Question: I have used <URL> in my code, and I want to create a grid view which looks like this:

How should I do this in the code? Here's the setup method for items:
'''
- (void)setupItemViews {
for (UIView *view in self.itemViews) {
[view removeFromSuperview];
}
for (UIImageView *image in self.images) {
[image removeFromSuperview];
}
[self.images removeAllObjects];
[self.itemViews removeAllObjects];
// now add the new objects
NSUInteger numItems = [self.menuDelegate menuViewNumberOfItems:self];
for (NSUInteger i = 0; i < numItems; i++) {
GridMenuItemView *itemView = [[GridMenuItemView alloc] init];
GridMenuItem *menuItem = [self.menuDelegate menuView:self itemForIndex:i];
itemView.frame = CGRectMake(0, 0, self.itemSize.width, self.itemSize.height);
itemView.label.text = menuItem.title;
//itemView.imageView.image = menuItem.icon;
itemView.tag = i;
[itemView addTarget:self
action:@selector(itemPressed:)
forControlEvents:UIControlEventTouchUpInside];
[itemView setBackgroundImage:[UIImage imageNamed:menuItem.normalImageName]
forState:UIControlStateNormal];
[itemView setBackgroundImage:[UIImage imageNamed:menuItem.highlightedImageName]
forState:UIControlStateHighlighted];
NSUInteger numColumns = self.bounds.size.width > self.bounds.size.height ? self.columnCountLandscape : self.columnCountPortrait;
[self.itemViews addObject:itemView];
[self addSubview:itemView];
}
'''
Thanks to ctrahey, I got what I wanted. But the method used for setting up the cells is '-(void) layoutSubviews' as follows:
You can find the corresponding code after this line: '**//__n__ ...'
- (void)layoutSubviews {
[super layoutSubviews];
//[self removeFromSuperview];
'''
NSUInteger numColumns = self.bounds.size.width > self.bounds.size.height ? self.columnCountLandscape : self.columnCountPortrait;
NSUInteger numItems = [self.menuDelegate menuViewNumberOfItems:self];
if (self.itemViews.count != numItems) {
[self setupItemViews];
}
CGFloat padding = roundf((self.bounds.size.width - (self.itemSize.width * numColumns)) / (numColumns + 1));
NSUInteger numRows = numItems % numColumns == 0 ? (numItems / numColumns) : (numItems / numColumns) + 1;
CGFloat yPadding = 0;
CGFloat totalHeight = ((self.itemSize.height + yPadding) * numRows) + yPadding ;
// get an even y padding if less than the max number of rows
if (totalHeight < self.bounds.size.height) {
CGFloat leftoverHeight = self.bounds.size.height - totalHeight;
CGFloat extraYPadding = roundf(leftoverHeight / (numRows + 1));
yPadding += extraYPadding;
totalHeight = ((self.itemSize.height + yPadding) * numRows) + yPadding;
}
// get an even x padding if we have less than a single row of items
if (numRows == 1 && numItems < numColumns) {
padding = roundf((self.bounds.size.width - (numItems * self.itemSize.width)) / (numItems + 1));
}
for (int i = 0, j = numColumns; i < numItems; i++) {
j--;
if (j<0) {
j += numColumns;
}
//NSUInteger column = j ;
//NSUInteger row = i / numColumns;
UIView *item = [self.itemViews objectAtIndex:i];
//CGFloat xOffset = (column * (self.itemSize.width + padding)) + padding;
//CGFloat yOffset = (row * (self.itemSize.height + yPadding));// + yPadding;
**//__n__ These three lines of code make set the cell items at different xPositions from right and left.
CGFloat xPosition = (i%2) ? 0.0 : self.bounds.size.width - self.itemSize.width;
CGFloat yPosition = i*self.itemSize.height;
item.frame = CGRectMake(xPosition, yPosition, self.itemSize.width, self.itemSize.height);**
//item.frame = CGRectMake(xOffset, yOffset, self.itemSize.width, self.itemSize.height);
// if ((i%numColumns) == 0) {
// UIImageView *img = [self.images objectAtIndex:i/numColumns];
// img.frame = CGRectMake(0, yOffset+76, self.bounds.size.width, 1);
// }//End If
}
//Scroll size.
UIDeviceOrientation currentOrientation = [[UIDevice currentDevice] orientation];
if (UIDeviceOrientationIsPortrait(currentOrientation))
{
self.contentSize = CGSizeMake(self.bounds.size.width, totalHeight + (yPadding * (numRows+1.55)));
}
else if (UIDeviceOrientationIsLandscape(currentOrientation))
{
self.contentSize = CGSizeMake(self.bounds.size.width, totalHeight + (yPadding * (numRows+3)));
}
'''
}
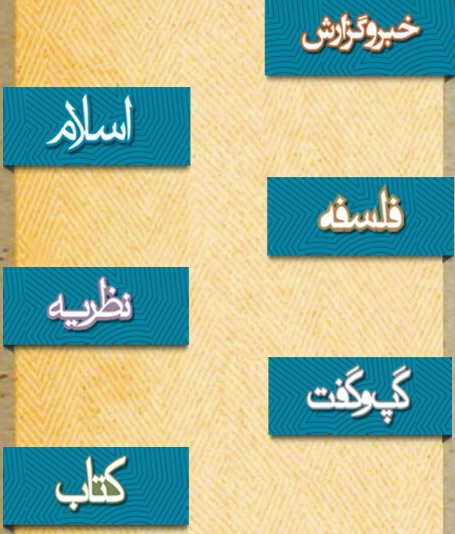
Answer: If I understand your intention correctly, the line:
'''
itemView.frame = CGRectMake(0, 0, self.itemSize.width, self.itemSize.height);
'''
Should be using your index i and some simple arithmetic to position the views. One technique I have used in the past is a simple is-odd check using the modulus operator.
'''
CGFloat xPosition = (i%2) ? 0.0 : self.bounds.size.width - self.itemSize.width;
CGFloat yPosition = i*self.itemSize.height;
itemView.frame = CGRectMake(xPosition, yPosition, self.itemSize.width, self.itemSize.height);
'''